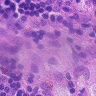
Metastatic tissue present: yes